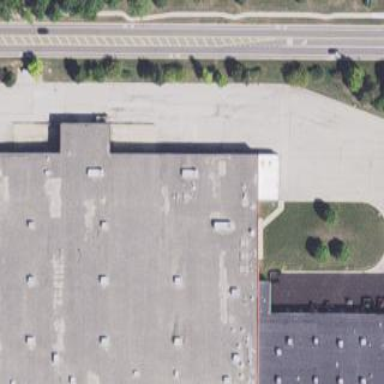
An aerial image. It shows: Retail building.